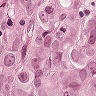
Metastatic tissue present: yes